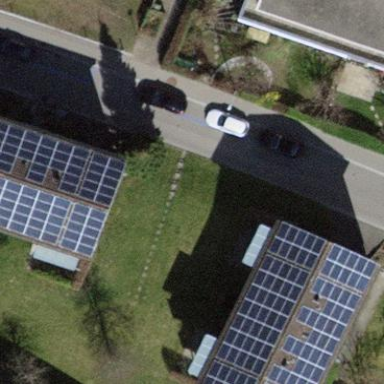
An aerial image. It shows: Building with solar photovoltaic panel as its power generator.